Question: I'm studying about 3-tier architectures and I have an issue to which I can not really seem to find a solution. Eventhough there are a lot of articles on the net about 3-tier architectures, none of them mention data models. Except in the context of MVC.
I have the following architecture:

So what we see here is that each layer uses the data model. Suppose I have a new user that subscribes:
'''
UI : * Get the data from the http request
* Build a 'UserModel()' with this data
* Pass this 'UserModel' to the application layer
APP: * Pass the 'UserModel' to the DB layer
DB : * Format the 'UserModel' to SQL and write to DB.
'''
So effectively all layers have a notion of this data model. I'm wondering if this is in fact the whole point?
In contrast, suppose I wanted to resolve this I could make the UI pass the "raw" data (i.e., the values for a user in string format) to the application layer. The application layer would be the only layer that has a notion of the UserModel. It would thus create the 'UserModel' with this data. How I would then proceed to pass it to the database layer without the DB layer having the notion of the model is tricky. So I have no clue on how to that.
In short, I'm pretty stuck. Any help is greatly appreciated.
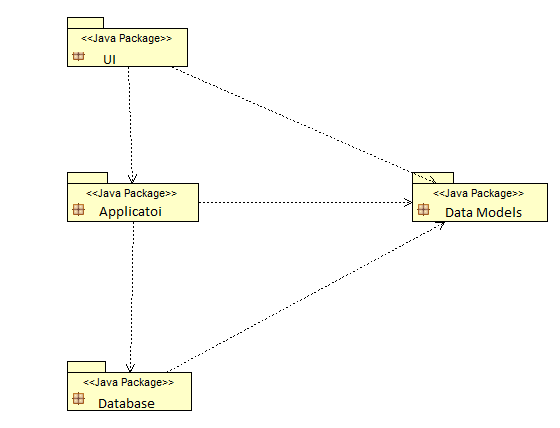
Answer: It is indeed the whole point to use the data model objects in all layers.
When creating new data in the GUI, Data Model objects are created in the presentation layer and passed to the data/persistence layer. When querying the data, the Data Model objects are instantiated in the persistence layer and passed to the presentation layer.